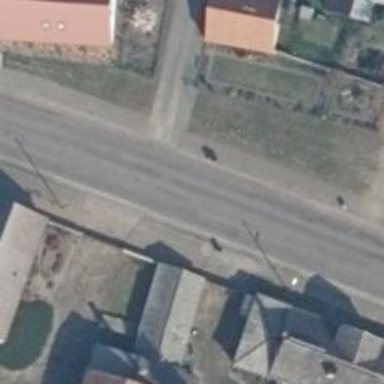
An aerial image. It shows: Secondary road with asphalt surface and sidewalks on both sides.